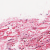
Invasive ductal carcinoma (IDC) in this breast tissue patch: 0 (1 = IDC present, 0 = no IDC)